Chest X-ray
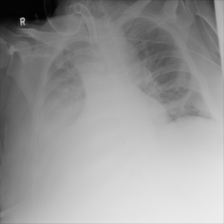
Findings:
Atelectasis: positive
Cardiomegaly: negative
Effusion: negative
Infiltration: negative
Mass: negative
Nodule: negative
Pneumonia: negative
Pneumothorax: negative
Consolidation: negative
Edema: negative
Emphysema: negative
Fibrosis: negative
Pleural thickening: negative
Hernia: negative